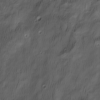
Label: not_dusty